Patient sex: M
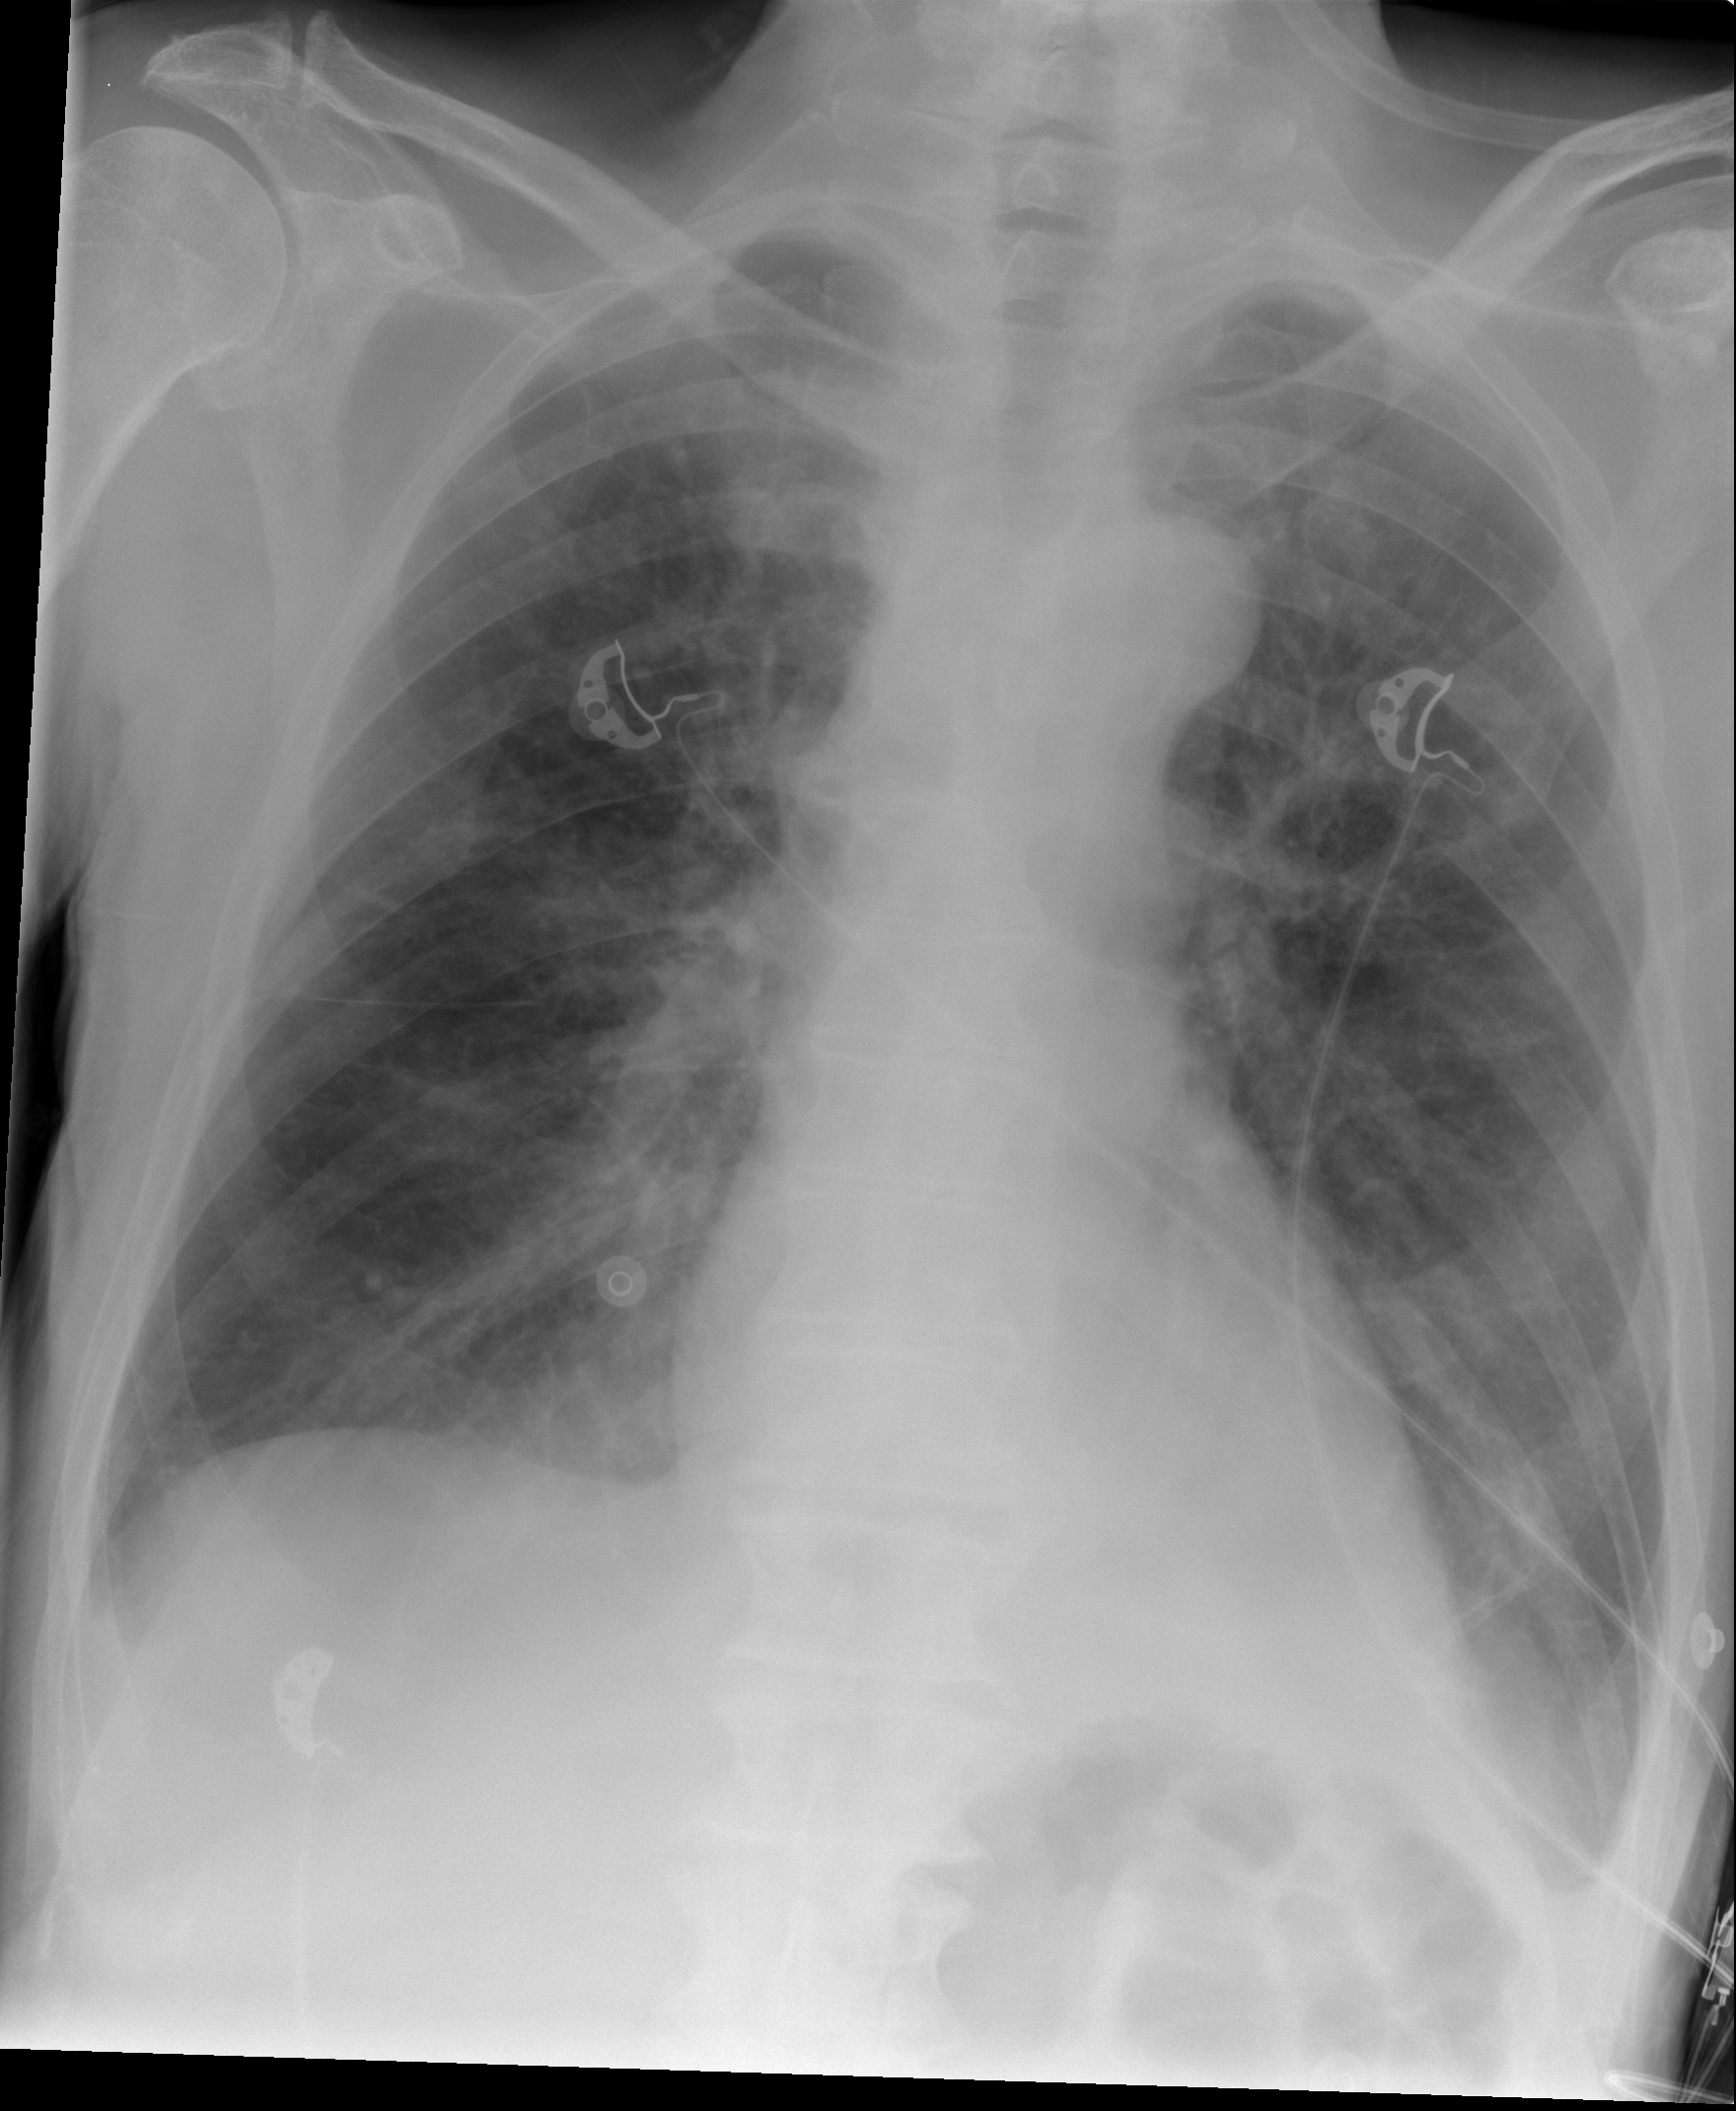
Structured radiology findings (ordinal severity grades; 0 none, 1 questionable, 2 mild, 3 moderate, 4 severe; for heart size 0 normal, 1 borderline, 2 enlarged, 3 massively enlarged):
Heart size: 0
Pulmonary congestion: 2
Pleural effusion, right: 1
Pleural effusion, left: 1
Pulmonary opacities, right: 0
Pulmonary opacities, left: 2
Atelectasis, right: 0
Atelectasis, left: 2